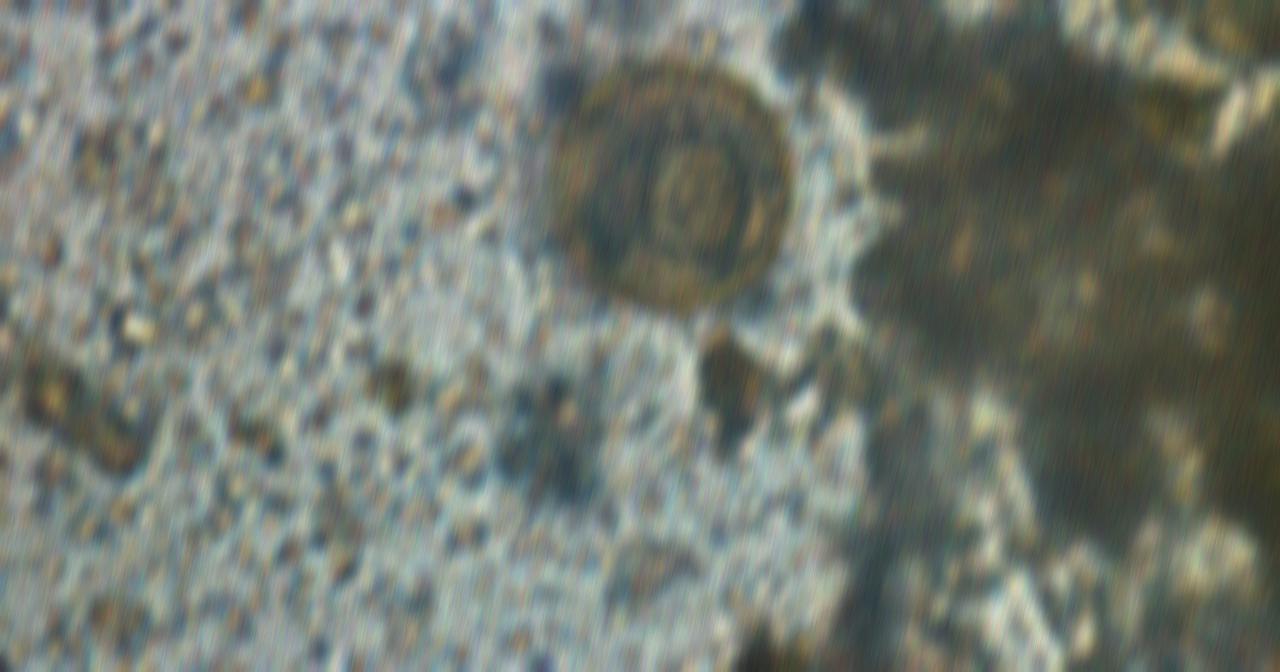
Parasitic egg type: Hymenolepis diminuta